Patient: sex M, age 74
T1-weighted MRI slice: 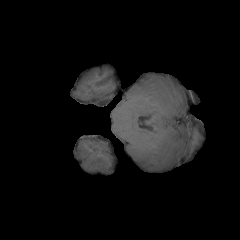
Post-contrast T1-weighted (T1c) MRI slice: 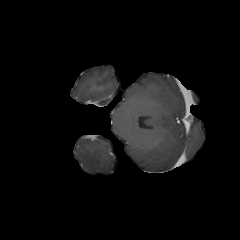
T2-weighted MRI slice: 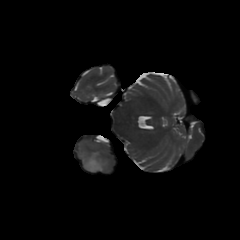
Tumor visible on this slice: yes
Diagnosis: Astrocytoma, IDH-wildtype
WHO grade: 3